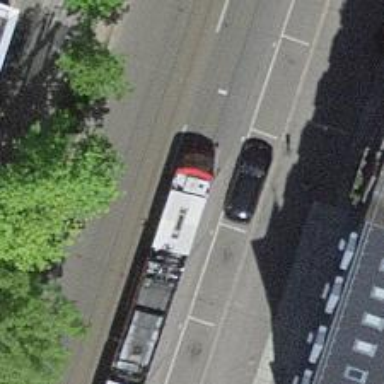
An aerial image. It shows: Tram stop for public transport.